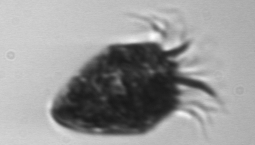
Label: Strombidium_morphotype2